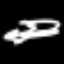
Label: squiggle